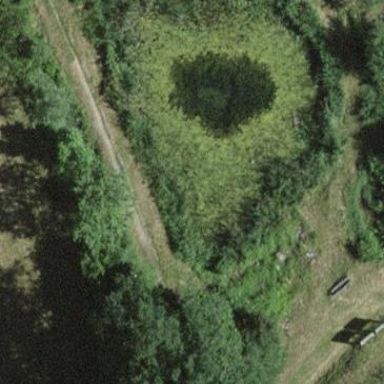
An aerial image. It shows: Peaceful pond surrounded by nature.